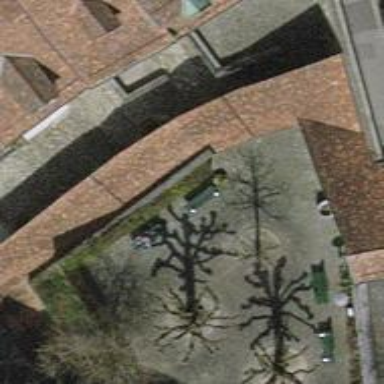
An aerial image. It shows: Bench for seating.